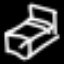
Label: bed